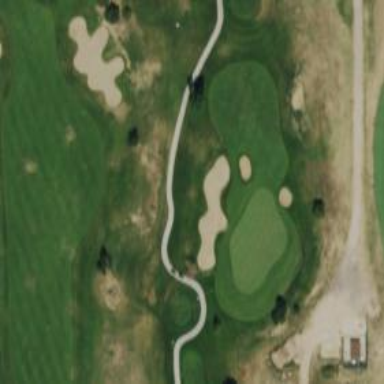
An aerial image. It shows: Golf hole.